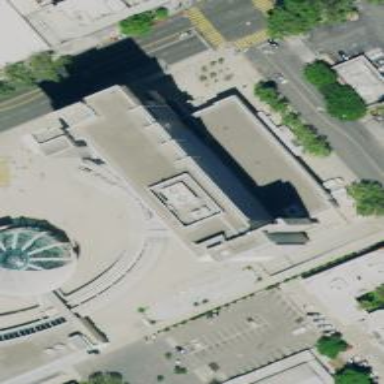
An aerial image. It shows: Part of building with gray roof.